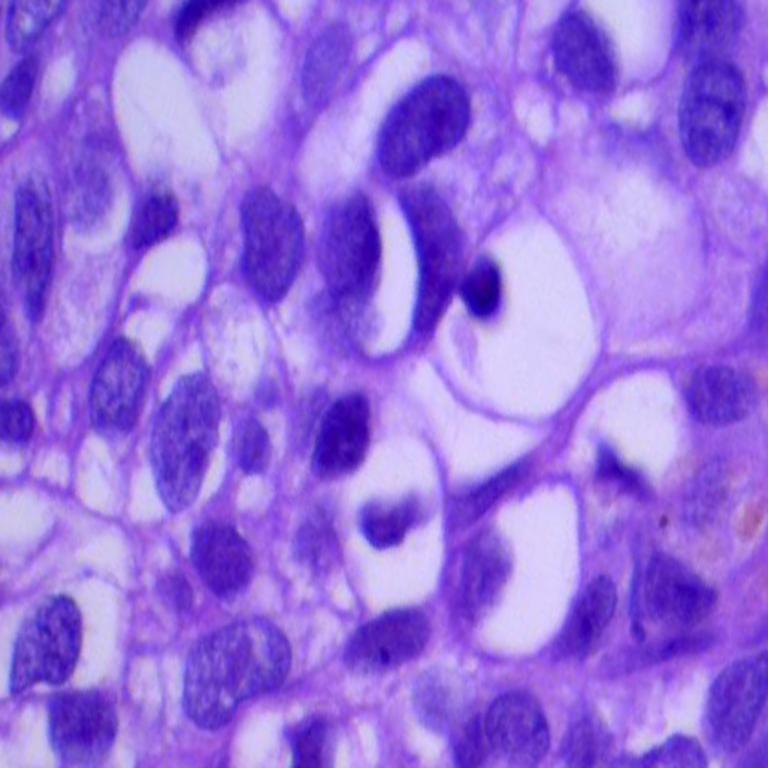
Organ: lung
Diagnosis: squamous carcinomas